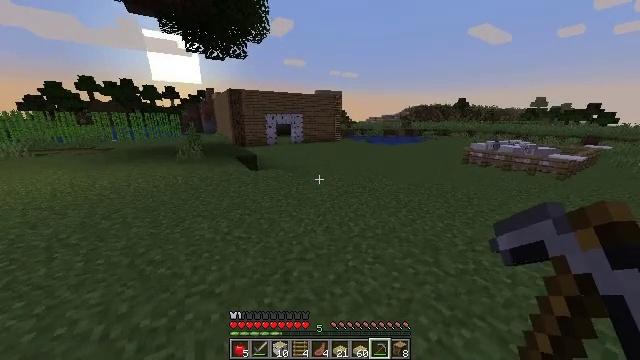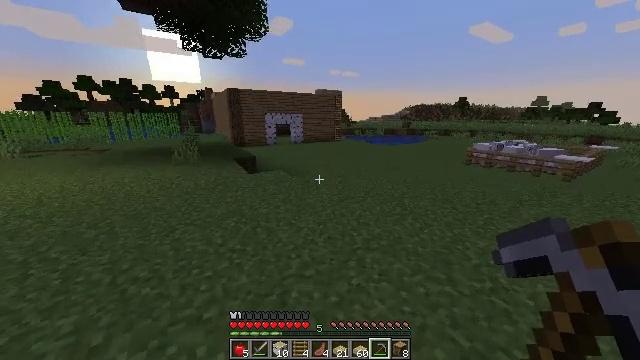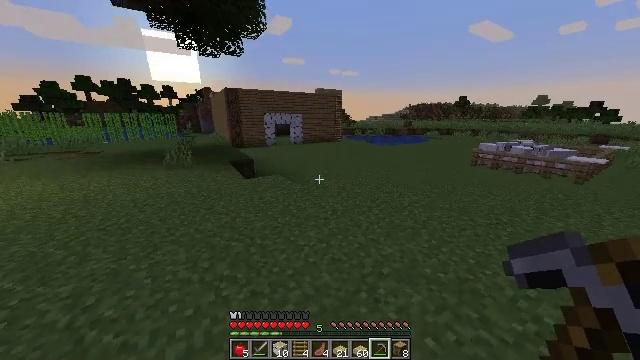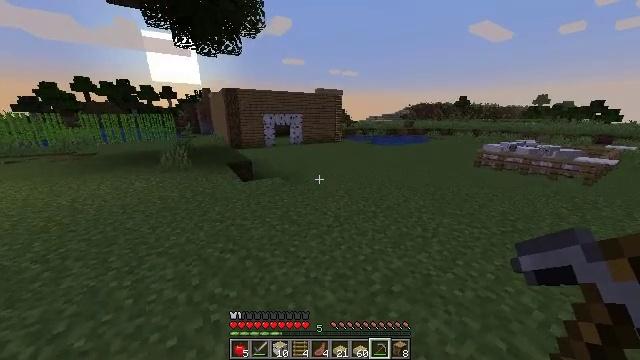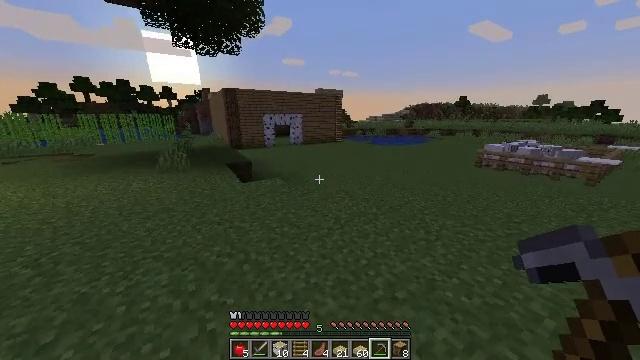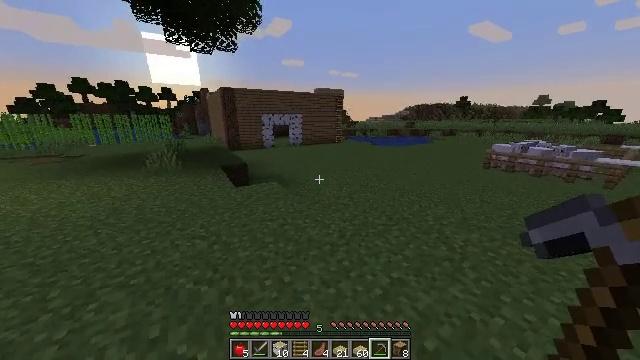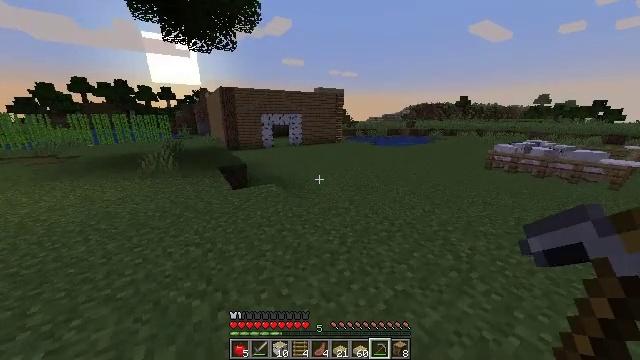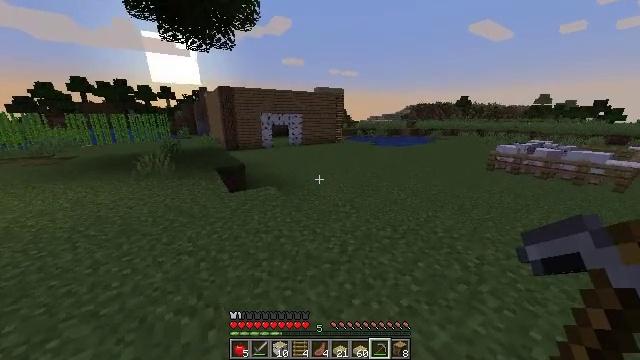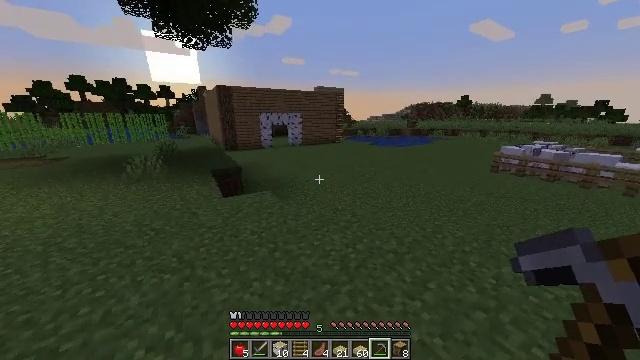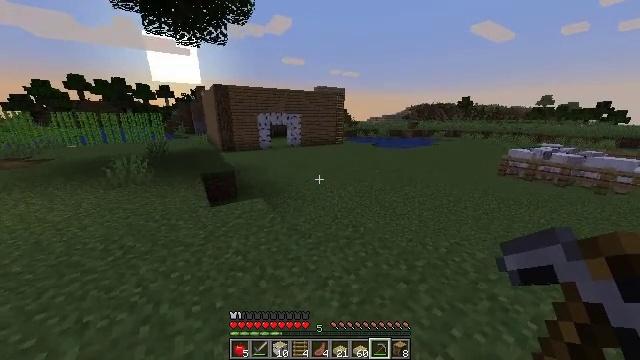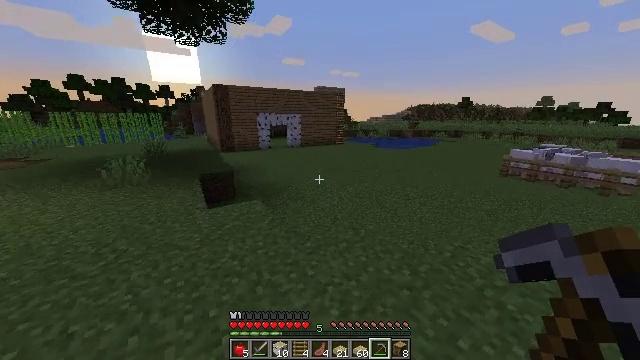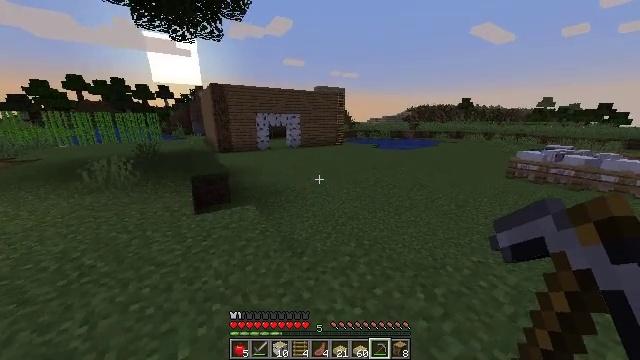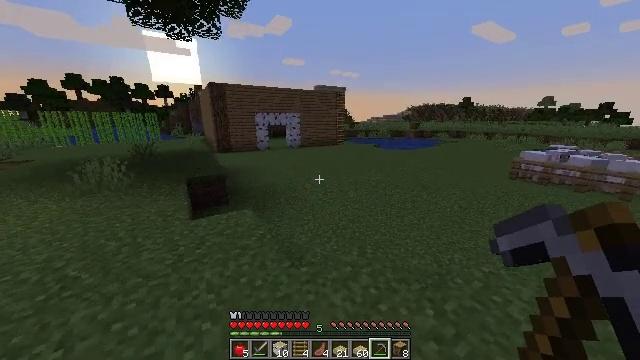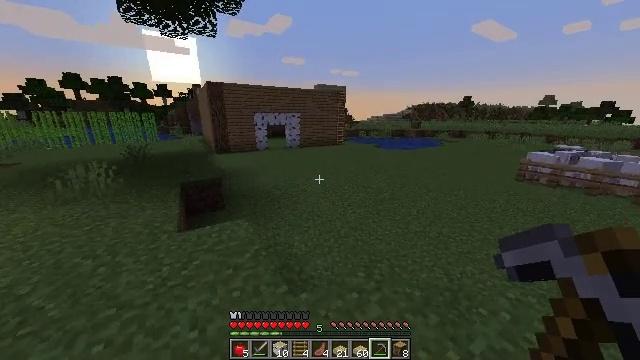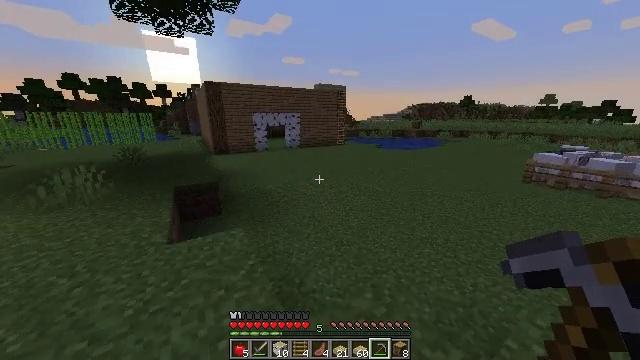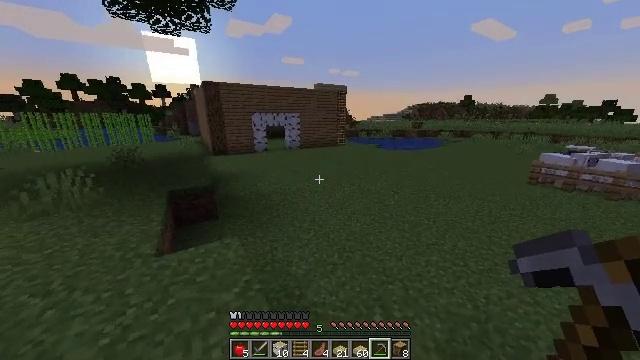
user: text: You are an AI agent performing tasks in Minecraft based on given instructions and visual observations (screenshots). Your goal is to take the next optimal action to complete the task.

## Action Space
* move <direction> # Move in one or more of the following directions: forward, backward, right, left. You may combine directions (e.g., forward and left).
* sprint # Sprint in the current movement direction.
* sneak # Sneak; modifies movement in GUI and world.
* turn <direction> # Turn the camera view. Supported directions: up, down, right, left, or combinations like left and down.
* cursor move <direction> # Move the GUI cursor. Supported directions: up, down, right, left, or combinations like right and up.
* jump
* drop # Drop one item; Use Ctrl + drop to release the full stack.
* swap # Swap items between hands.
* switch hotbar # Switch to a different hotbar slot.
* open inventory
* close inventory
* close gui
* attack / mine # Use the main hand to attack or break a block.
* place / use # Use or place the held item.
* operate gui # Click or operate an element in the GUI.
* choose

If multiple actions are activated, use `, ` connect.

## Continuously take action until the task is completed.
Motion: motion action
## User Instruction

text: Use the crafting table to make a birch door.
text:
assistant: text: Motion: move forward, sprint
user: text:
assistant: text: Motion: move forward, sprint
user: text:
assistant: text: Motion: move forward, sprint
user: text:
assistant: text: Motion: move forward, sprint
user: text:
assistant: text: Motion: move forward, sprint
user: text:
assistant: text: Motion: move forward, sprint
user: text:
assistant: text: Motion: move forward, sprint
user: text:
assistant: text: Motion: move forward, sprint
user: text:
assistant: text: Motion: move forward, sprint
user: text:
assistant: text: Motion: move forward, sprint
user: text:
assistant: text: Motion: move forward, sprint
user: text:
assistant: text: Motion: move forward, sprint
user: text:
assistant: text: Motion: move forward, sprint
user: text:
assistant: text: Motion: move forward, sprint
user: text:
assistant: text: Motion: move forward, sprint
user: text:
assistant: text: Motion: move forward, sprint
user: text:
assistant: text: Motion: move forward, sprint
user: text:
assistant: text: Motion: move forward, sprint
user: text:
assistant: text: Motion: move forward, sprint
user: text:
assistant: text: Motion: move forward, sprint
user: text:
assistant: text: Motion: move forward, sprint
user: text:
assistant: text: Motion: move forward, sprint
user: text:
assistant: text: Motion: move forward, sprint
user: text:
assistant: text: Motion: move forward, sprint
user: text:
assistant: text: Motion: move forward, sprint
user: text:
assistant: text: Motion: move forward, sprint
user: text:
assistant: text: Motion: move forward, sprint
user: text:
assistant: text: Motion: move forward, sprint
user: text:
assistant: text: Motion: move forward, sprint
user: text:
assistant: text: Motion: move forward, sprint